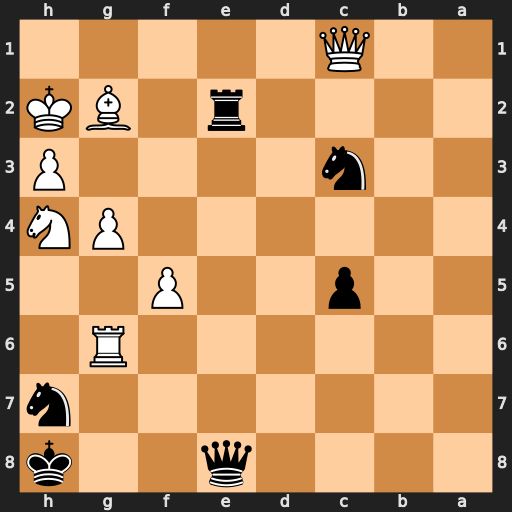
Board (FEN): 4q2k/7n/6R1/2p2P2/6PN/2n4P/4r1BK/2Q5
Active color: b
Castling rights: -
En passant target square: -
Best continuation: Qe5+ Kh1 Re1+ Qxe1 Qxe1+